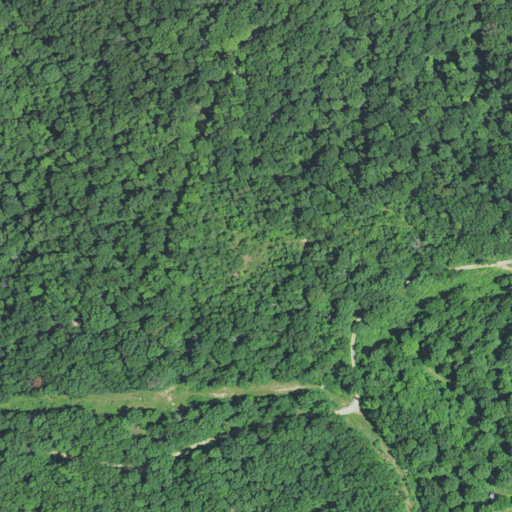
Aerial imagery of mountain in West Virginia named Bear Knob containing deciduous forest, open development, and grassland